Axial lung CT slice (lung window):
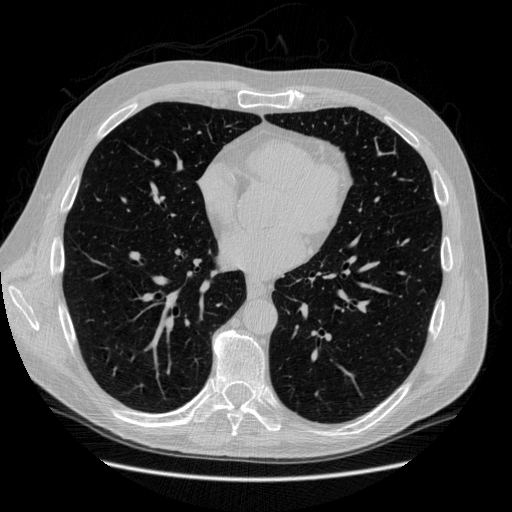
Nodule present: no